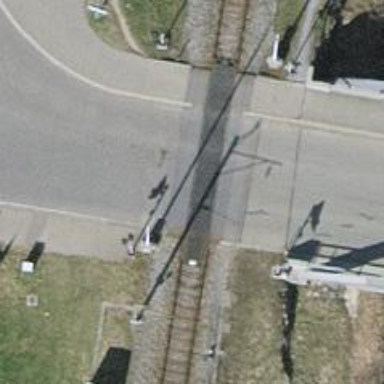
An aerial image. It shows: Railway level crossing.